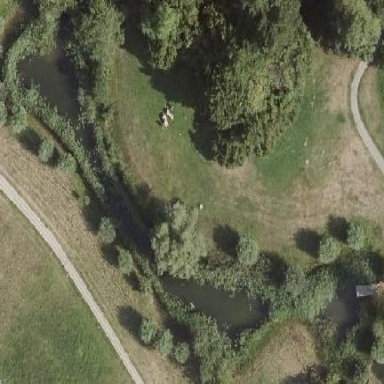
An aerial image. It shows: Pond with natural water.